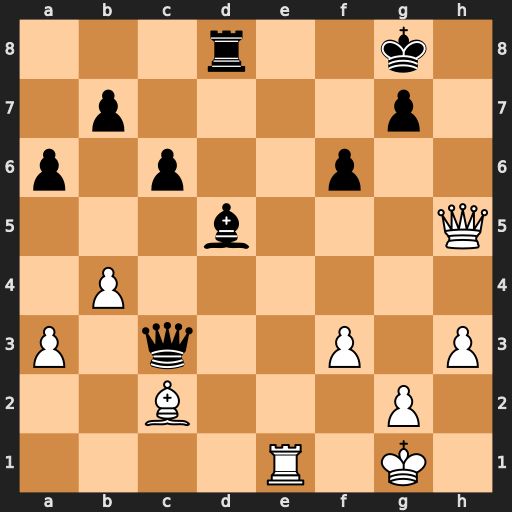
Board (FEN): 3r2k1/1p4p1/p1p2p2/3b3Q/1P6/P1q2P1P/2B3P1/4R1K1
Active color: w
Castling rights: -
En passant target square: -
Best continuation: Re8+ Rxe8 Qxe8#